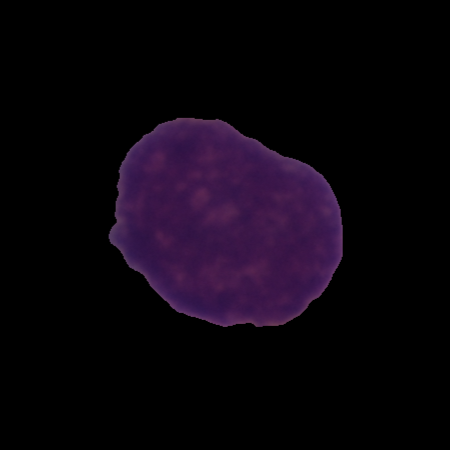
Label: cancer